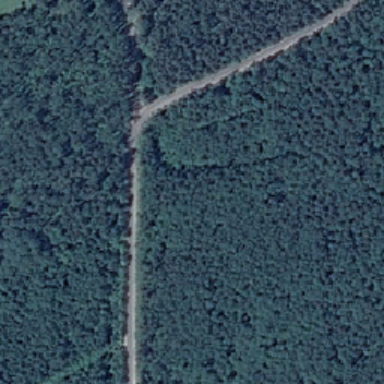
Forests have very high vegetation ranges and numerous trees .